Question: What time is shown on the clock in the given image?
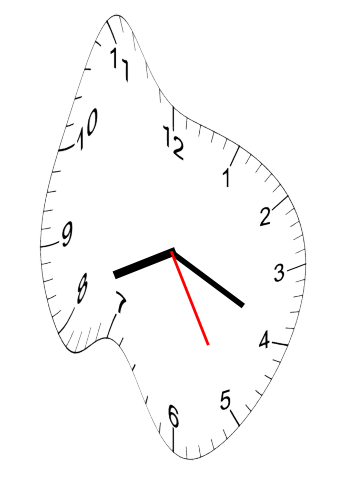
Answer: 08:19:25